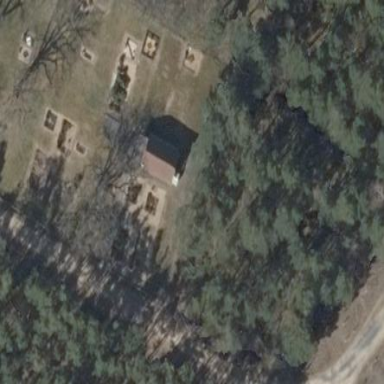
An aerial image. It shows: Cemetery.